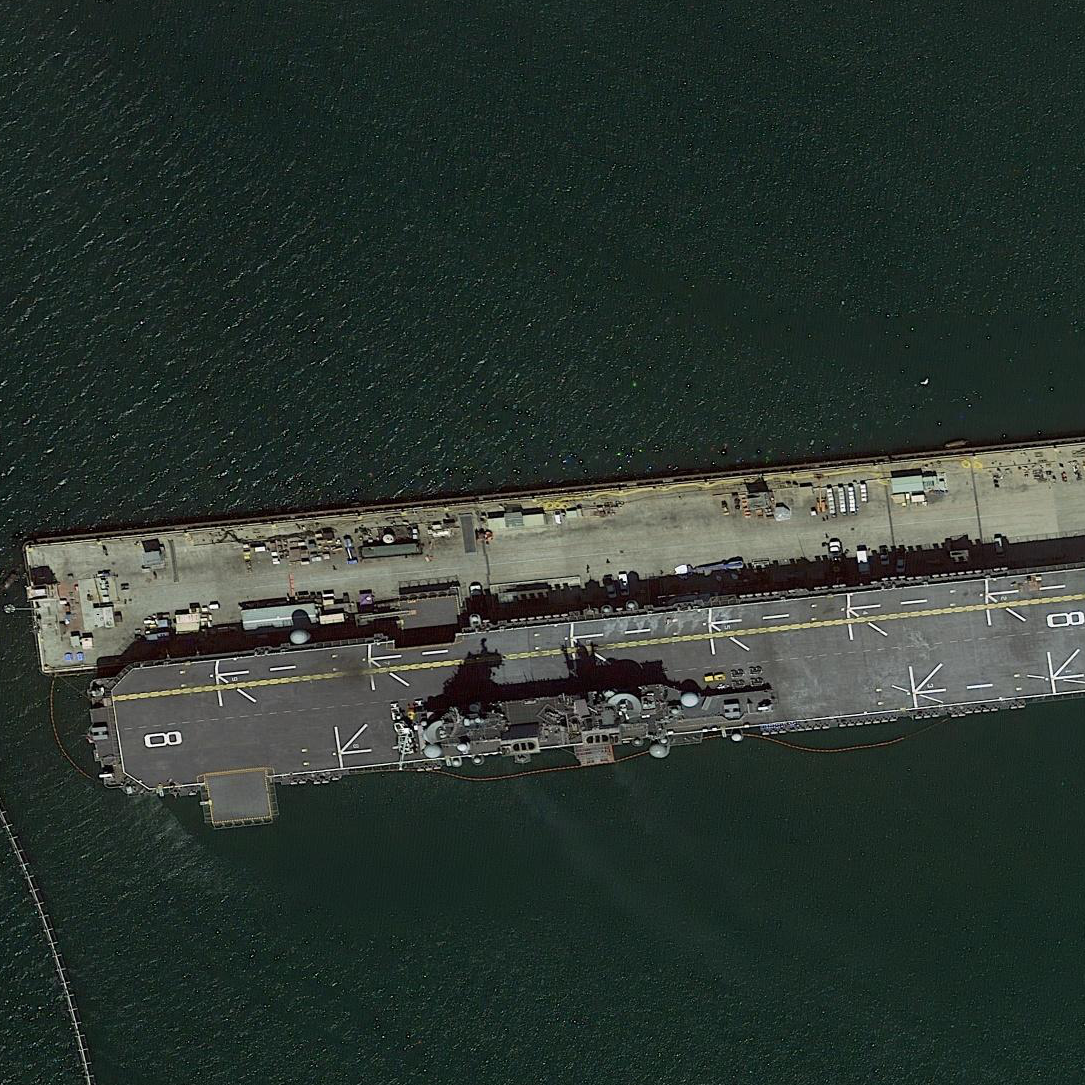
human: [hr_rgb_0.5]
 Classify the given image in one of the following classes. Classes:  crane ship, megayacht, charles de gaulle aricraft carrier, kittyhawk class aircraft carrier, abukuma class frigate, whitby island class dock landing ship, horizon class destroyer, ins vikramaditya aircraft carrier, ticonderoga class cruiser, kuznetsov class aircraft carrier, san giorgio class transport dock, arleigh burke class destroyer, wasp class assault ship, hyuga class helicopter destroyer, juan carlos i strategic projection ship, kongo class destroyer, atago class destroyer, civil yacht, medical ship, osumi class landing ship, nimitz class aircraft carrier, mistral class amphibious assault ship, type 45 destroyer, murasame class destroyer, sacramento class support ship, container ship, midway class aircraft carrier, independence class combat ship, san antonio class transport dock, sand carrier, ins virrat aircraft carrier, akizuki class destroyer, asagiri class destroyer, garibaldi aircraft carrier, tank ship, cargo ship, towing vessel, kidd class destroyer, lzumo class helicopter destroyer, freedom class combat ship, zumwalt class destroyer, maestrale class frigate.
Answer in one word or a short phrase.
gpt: Wasp class assault ship